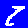
Digit: 7